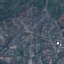
Land use / land cover class: Residential